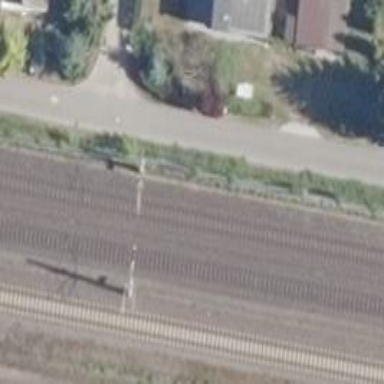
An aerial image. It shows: Milestone along the railway with catenary mast.